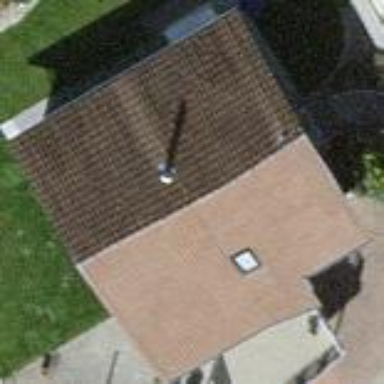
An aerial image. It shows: Detached building with gabled roof oriented across.